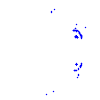
Particle: proton